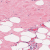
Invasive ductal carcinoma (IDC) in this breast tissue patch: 0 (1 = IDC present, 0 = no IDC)